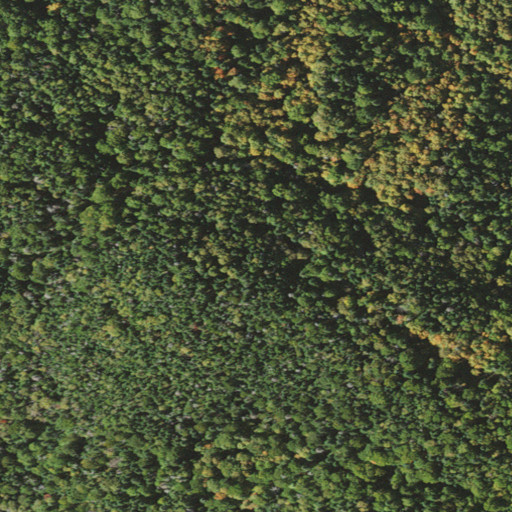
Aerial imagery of mountain in Vermont named Kirby Mountain containing mixed forest and evergreen forest